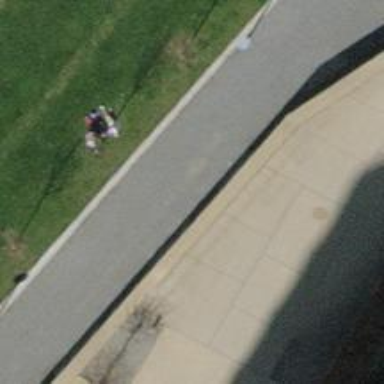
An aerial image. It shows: Bench for seating.